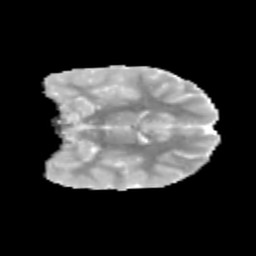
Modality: MD
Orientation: coronal
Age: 9
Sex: female
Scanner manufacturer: siemens
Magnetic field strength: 3 T
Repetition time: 3.8 s
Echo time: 0.07 s